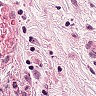
Metastatic tissue present: yes